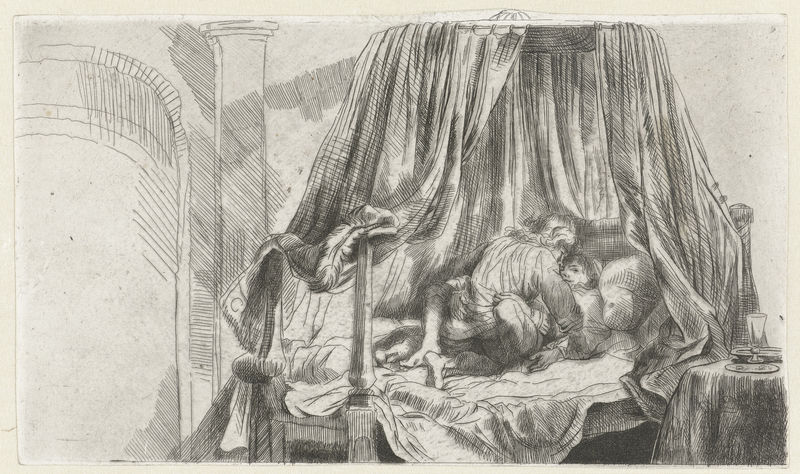
Titel: Het ledikant
Künstler: Rembrandt Harmensz. van Rijn
Standort: Amsterdam
Institution: Rijksmuseum
Schlagwörter: akt, mann, frau, glas, holz, raum, schwarz, skizze, säule, tisch, zeichnung, falten, mensch, teller, vorhang, decke, liebe, schlafen, bogen, kissen, bett, tischchen, laken, erotik, erotisch, eingang, tusche, sex, radierung, ehe, romantisch, baldachin, hochzeit, vorhand, himmelbett, keck, vorzeichnung, bettvorhang, beischlaf, ehebett, zeiochnung